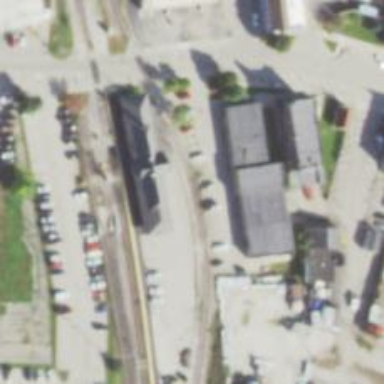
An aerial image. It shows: Railway siding with rails.